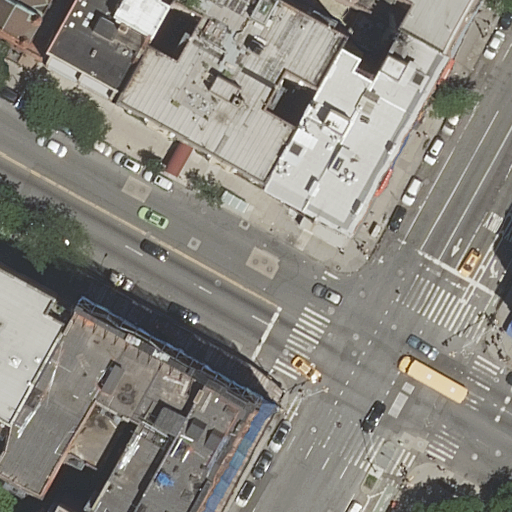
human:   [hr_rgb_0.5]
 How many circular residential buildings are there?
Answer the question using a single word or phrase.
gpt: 0

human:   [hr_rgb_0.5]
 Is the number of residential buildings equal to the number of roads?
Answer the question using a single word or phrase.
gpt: no

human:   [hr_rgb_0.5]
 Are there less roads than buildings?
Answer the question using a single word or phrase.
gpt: yes

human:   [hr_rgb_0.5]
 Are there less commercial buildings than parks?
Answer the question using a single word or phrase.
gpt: yes

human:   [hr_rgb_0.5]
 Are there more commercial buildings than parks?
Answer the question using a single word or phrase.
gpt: no

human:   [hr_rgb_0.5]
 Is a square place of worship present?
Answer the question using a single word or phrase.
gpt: no

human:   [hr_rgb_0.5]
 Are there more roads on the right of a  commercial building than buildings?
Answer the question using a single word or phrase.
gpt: no

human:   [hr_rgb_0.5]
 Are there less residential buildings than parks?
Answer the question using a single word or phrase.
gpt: no

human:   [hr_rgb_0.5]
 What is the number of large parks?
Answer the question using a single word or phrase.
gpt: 0

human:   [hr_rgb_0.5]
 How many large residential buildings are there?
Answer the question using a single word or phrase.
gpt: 2

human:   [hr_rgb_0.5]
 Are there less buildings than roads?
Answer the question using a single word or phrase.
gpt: no

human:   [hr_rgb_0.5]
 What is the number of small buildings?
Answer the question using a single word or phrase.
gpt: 1

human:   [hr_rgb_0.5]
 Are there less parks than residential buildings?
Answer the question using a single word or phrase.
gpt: yes

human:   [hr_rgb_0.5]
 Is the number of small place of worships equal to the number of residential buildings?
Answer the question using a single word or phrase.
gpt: no

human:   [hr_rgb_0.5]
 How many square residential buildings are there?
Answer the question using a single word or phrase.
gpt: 0

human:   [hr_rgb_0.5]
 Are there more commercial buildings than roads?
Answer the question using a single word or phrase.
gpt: no

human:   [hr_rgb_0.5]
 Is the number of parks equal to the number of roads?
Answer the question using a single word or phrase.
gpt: no

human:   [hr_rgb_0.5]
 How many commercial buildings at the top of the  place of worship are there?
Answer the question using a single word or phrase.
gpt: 0

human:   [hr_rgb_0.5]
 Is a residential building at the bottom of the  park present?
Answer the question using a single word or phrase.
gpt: no

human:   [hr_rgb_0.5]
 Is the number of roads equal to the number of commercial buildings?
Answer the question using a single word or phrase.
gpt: no

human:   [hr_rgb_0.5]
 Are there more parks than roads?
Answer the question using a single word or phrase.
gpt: no

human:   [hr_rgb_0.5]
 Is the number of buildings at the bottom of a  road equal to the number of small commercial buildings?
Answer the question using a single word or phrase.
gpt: no

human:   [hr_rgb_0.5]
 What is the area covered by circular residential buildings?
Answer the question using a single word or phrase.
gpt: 0m2

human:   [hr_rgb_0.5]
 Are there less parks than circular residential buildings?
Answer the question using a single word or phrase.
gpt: no

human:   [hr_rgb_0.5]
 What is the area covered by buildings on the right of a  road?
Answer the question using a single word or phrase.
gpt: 1780m2

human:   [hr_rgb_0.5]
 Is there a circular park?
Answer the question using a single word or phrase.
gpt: no

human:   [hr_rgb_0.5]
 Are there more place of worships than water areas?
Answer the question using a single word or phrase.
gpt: yes

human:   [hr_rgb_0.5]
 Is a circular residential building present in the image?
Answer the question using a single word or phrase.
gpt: no

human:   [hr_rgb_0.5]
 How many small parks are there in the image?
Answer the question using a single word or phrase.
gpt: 1

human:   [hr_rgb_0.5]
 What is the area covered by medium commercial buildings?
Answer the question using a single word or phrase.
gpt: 0m2

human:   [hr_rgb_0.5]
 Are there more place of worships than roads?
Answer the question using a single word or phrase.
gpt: no

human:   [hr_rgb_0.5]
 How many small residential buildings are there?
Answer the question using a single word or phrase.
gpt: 1

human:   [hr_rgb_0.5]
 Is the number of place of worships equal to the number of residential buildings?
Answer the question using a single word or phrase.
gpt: no

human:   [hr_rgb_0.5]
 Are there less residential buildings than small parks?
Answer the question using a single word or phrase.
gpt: no

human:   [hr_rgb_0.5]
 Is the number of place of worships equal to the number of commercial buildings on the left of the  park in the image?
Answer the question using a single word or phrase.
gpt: no

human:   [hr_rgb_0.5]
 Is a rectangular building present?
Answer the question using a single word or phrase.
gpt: yes